Current action and preconditions to check: trajectory_clear

Your task: For each precondition in the list above, predict whether it will hold at this action.

Consider the current scene as observed from the mobile robot's camera, and analyze the predicted future states of all dynamic agents (e.g., people, animals, vehicles, or any moving entities) within the NEXT SECOND.

IMPORTANT: Only answer "very likely" if you are absolutely certain—based on strong, clear evidence—that a dynamic agent will violate the precondition in the predicted future state. Do NOT answer "very likely" for unlikely, ambiguous, or low-probability risks.

Ask yourself for each precondition: Is there a high probability, with clear and convincing evidence, that the predicted future states of any dynamic agent will interfere with the predicted future state of the currently executing action within the NEXT SECOND, causing that precondition to fail?

Assess the risk level based on these predictions. Use "likely" or "very likely" if motions create a clear risk of interference.

Use "neutral" or "improbable" if agents are nearby but their predicted paths are clearly diverging or non-conflicting.

Failure Risk Categories: "very improbable", "improbable", "neutral", "likely", "very likely"

Answer Format: Output ONLY the probability_of_failure value from these categories: "very improbable", "improbable", "neutral", "likely", "very likely"

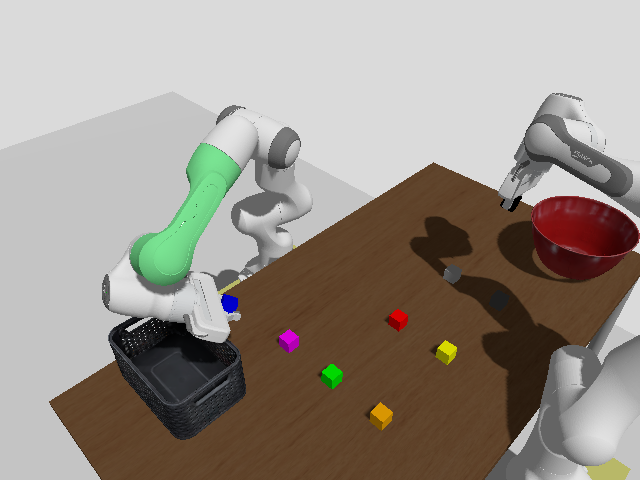

Answer: very improbable